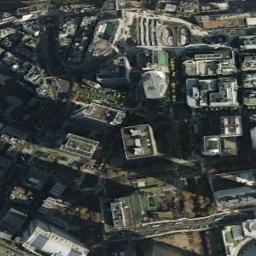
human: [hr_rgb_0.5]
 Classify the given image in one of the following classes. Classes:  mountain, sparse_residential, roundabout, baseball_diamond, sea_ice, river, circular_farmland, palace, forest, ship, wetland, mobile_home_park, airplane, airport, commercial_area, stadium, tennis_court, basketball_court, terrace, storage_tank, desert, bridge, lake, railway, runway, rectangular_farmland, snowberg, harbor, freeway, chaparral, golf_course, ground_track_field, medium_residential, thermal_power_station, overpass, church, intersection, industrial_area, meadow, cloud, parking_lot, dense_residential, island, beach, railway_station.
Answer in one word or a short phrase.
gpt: commercial_area